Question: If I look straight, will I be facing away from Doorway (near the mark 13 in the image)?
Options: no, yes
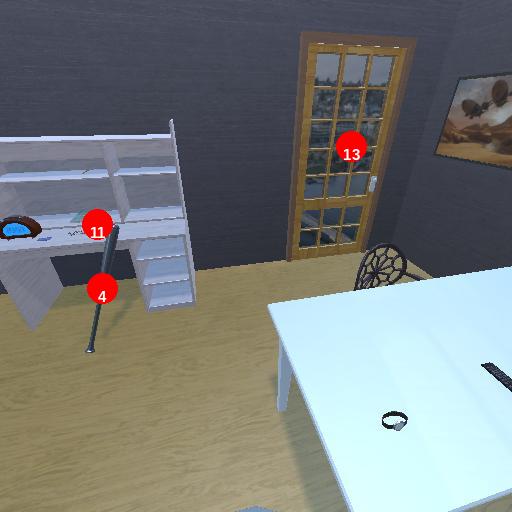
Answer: no